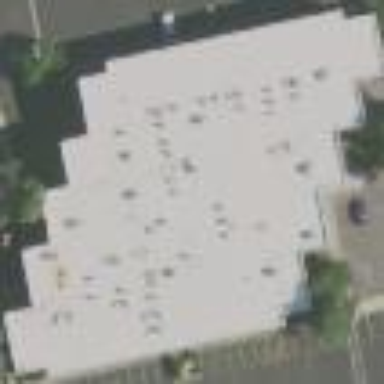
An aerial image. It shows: Clinic building offering healthcare services.